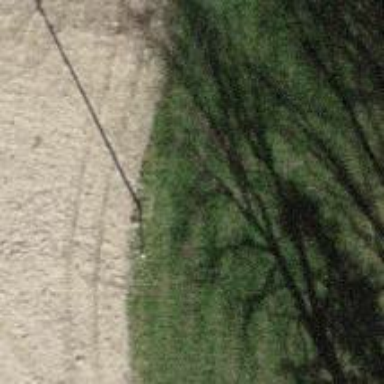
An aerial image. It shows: Minor power line.